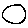
Label: circle